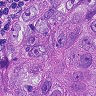
Metastatic tissue present: yes